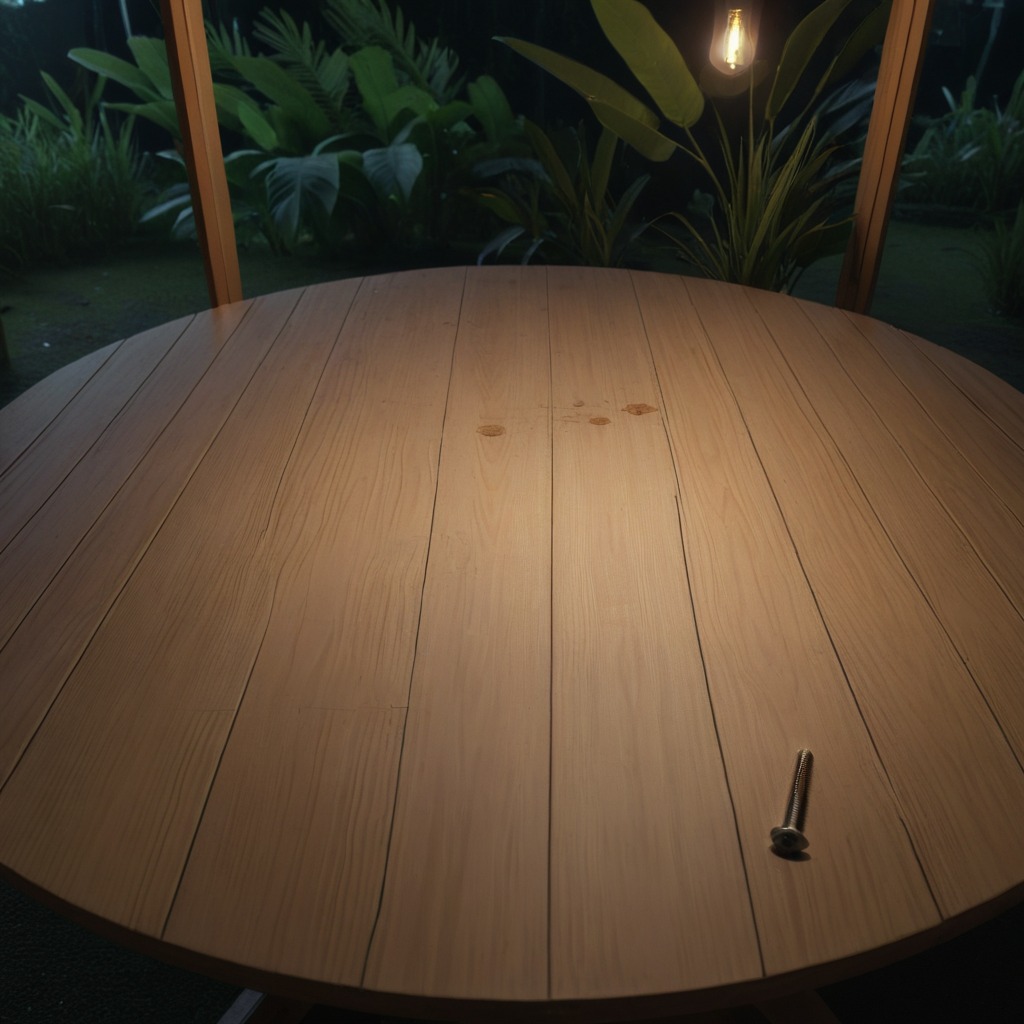
A metal screw is lying on a wooden table inside a jungle field workshop tent at night.